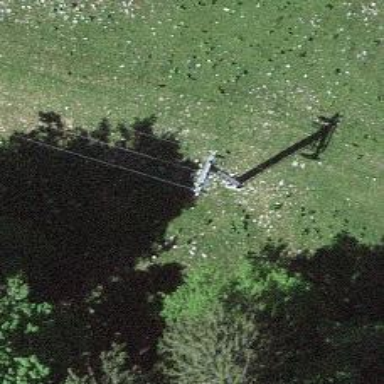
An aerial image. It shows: Pylon used for aerialway.